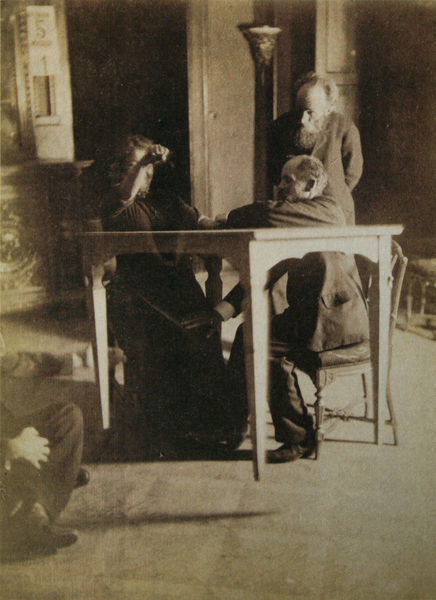
Titel: Das italienische Medium Eusapia Palladino bei telekinetischen Experimenten in Mailand
Standort: München
Institution: Städtische Galerie im Lenbachhaus
Schlagwörter: gruppe, hand, mann, schatten, weiß, sitzen, frau, geste, grau, hintergrund, lampe, licht, männer, profil, schwarz, stühle, szene, tisch, gespräch, bart, vollbart, sonne, drei, paar, theater, schrank, zuschauer, sepia, foto, fotografie, photographie, tischkante, blenden, schwarzweiß, faust, halbglatze, photo, russe, illusion, aufnahme, russisch, sketch, blendung, medium, pendeln, tischhöhe, zu hoch, überdimensioniert